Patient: sex M, age 46
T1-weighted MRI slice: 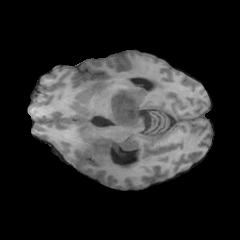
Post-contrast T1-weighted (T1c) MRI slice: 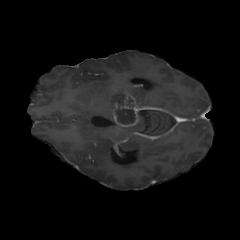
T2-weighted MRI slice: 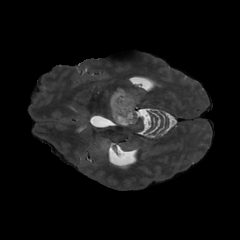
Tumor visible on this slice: yes
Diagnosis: Glioblastoma, IDH-wildtype
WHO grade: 4